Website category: auto
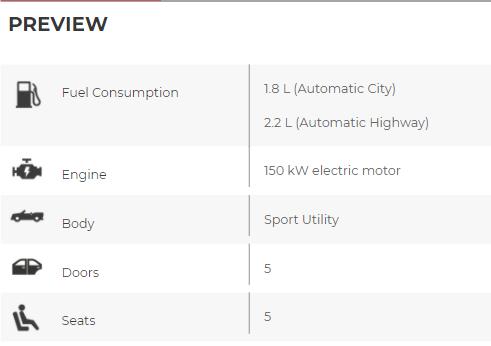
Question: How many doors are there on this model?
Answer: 5

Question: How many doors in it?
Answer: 5

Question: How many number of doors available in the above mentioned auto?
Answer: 5

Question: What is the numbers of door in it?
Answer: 5

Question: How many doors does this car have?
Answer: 5

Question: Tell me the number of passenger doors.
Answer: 5

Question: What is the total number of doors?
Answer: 5

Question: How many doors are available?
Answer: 5

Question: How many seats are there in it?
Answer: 5

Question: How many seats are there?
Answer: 5

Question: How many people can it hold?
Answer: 5

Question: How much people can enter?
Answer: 5

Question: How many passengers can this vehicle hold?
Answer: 5

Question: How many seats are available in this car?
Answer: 5

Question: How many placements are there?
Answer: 5

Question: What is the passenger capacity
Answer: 5

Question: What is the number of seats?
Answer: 5

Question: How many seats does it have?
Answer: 5

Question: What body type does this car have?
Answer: Sport Utility

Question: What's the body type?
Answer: Sport Utility

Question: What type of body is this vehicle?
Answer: Sport Utility

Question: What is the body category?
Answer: Sport Utility

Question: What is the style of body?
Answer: Sport Utility

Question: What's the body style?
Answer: Sport Utility

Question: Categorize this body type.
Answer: Sport Utility

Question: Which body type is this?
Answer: Sport Utility

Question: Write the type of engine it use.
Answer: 150 kW electric motor

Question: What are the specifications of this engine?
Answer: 150 kW electric motor

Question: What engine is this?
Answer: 150 kW electric motor

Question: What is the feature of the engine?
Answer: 150 kW electric motor

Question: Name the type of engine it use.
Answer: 150 kW electric motor

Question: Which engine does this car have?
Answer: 150 kW electric motor

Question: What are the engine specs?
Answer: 150 kW electric motor

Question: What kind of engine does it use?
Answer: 150 kW electric motor

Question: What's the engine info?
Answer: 150 kW electric motor

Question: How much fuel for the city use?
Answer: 1.8 L (Automatic City)

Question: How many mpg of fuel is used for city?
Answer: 1.8 L (Automatic City)

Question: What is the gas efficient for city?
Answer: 1.8 L (Automatic City)

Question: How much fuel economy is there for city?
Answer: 1.8 L (Automatic City)

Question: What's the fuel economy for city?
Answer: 1.8 L (Automatic City)

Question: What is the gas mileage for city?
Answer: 1.8 L (Automatic City)

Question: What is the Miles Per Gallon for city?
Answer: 1.8 L (Automatic City)

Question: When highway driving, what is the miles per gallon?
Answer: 2.2 L (Automatic Highway)

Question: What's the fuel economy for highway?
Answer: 2.2 L (Automatic Highway)

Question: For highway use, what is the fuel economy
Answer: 2.2 L (Automatic Highway)

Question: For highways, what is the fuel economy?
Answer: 2.2 L (Automatic Highway)

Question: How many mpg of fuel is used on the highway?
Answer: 2.2 L (Automatic Highway)

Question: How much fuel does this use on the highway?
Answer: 2.2 L (Automatic Highway)

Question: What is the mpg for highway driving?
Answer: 2.2 L (Automatic Highway)